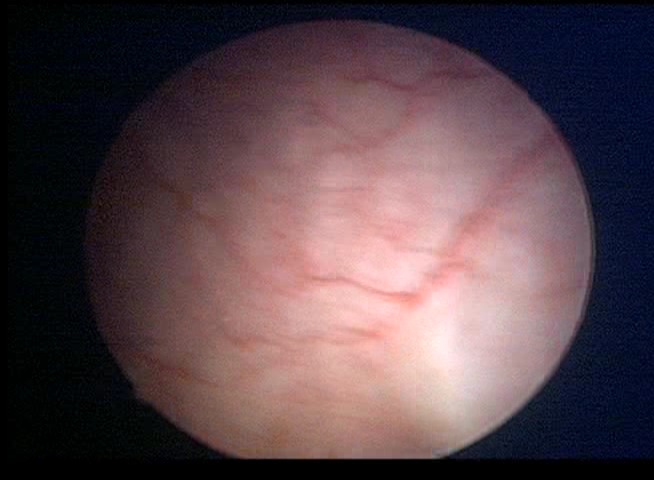
Modality: WLC
Class: Normal mucosa
Bladder cancer association: No